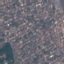
Label: Residential